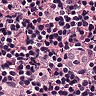
Metastatic tissue present: no